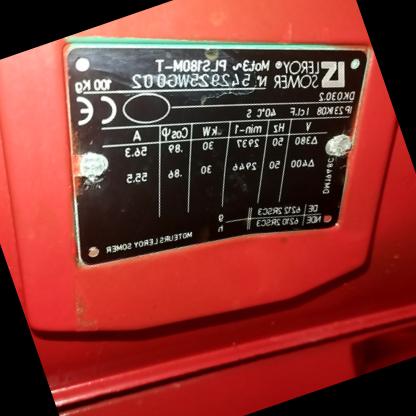
Klasa: tabliczka-znamionowa